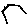
Label: hexagon